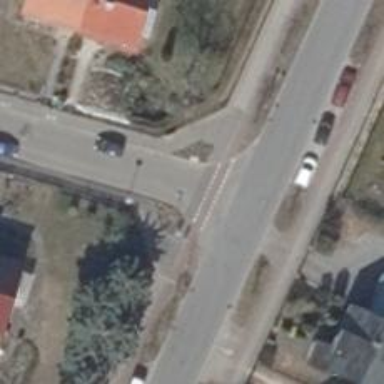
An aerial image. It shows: Road with "give way" sign.